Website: apple-inc
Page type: review-order
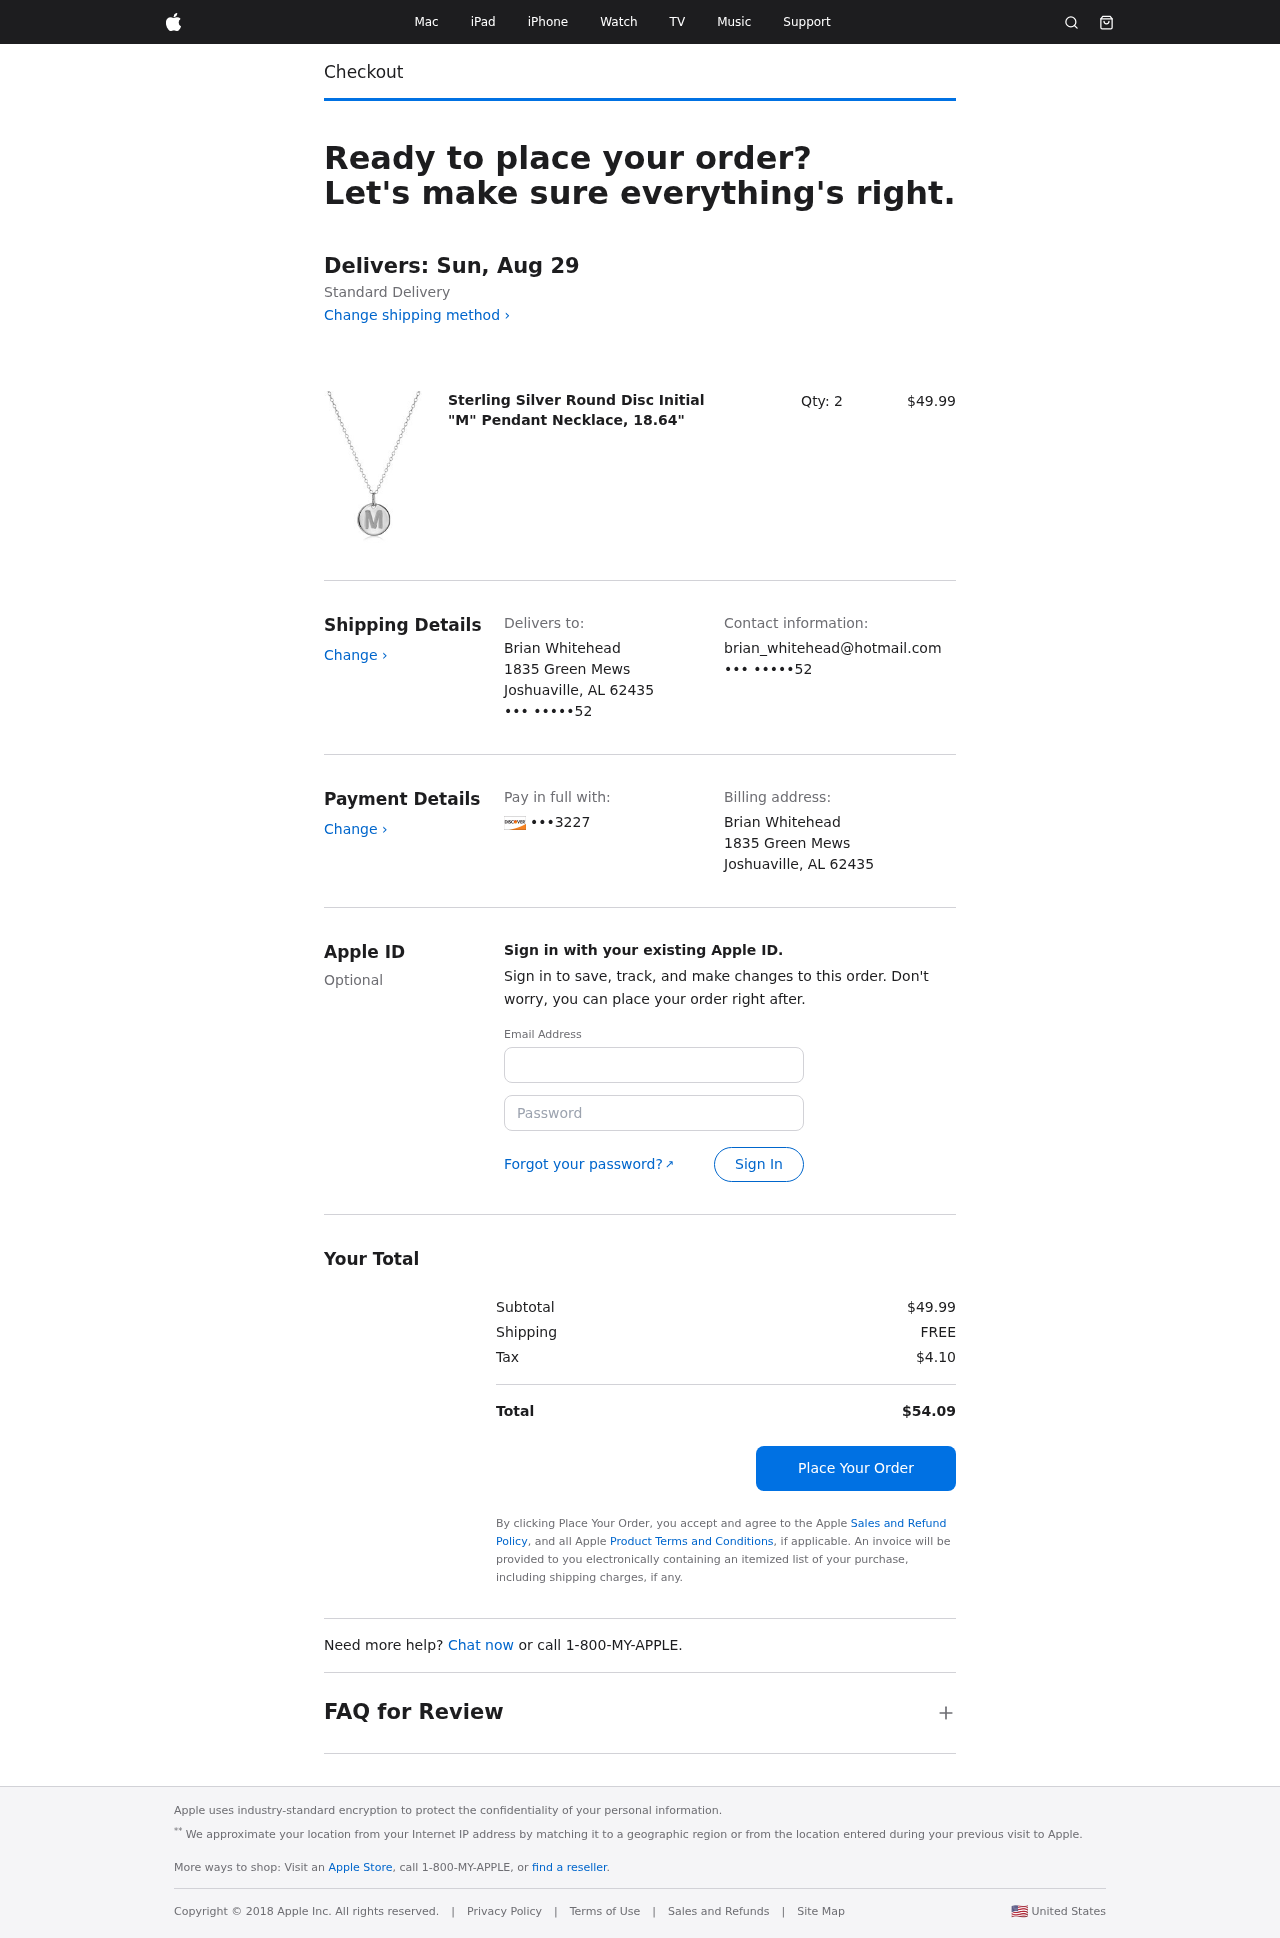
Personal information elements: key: PII_CARD_LAST4
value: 3227
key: PII_CITY_STATE_ZIP
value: Joshuaville, AL 62435
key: PII_EMAIL3
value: brian_whitehead@hotmail.com
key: PII_FULLNAME
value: Brian Whitehead
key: PII_PHONE_SUFFIX
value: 52
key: PII_STREET
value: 1835 Green Mews
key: PII_EMAIL2
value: brian_whitehead@hotmail.com
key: PII_PHONE_SUFFIX2
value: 52
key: PII_FULLNAME2
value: Brian Whitehead
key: PII_STREET2
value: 1835 Green Mews
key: PII_CITY_STATE_ZIP2
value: Joshuaville, AL 62435
Product elements: key: PRODUCT1_NAME
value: Sterling Silver Round Disc Initial "M" Pendant Necklace, 18.64"
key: PRODUCT1_PRICE
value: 49.99
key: PRODUCT1_QUANTITY
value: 2
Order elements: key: ORDER_DELIVERY_DATE
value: Delivers: Sun, Aug 29
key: ORDER_SUBTOTAL
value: $49.99
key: ORDER_SHIPPING_COST
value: FREE
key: ORDER_TAX
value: $4.10
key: ORDER_TOTAL
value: $54.09